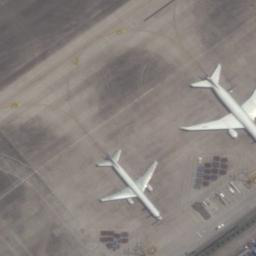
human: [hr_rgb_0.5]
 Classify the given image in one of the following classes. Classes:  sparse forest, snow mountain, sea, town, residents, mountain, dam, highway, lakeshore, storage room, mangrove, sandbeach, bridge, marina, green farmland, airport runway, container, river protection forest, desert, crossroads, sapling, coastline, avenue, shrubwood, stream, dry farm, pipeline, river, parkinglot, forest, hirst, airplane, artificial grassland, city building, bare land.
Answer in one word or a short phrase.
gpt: airplane